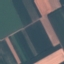
Land use / land cover class: AnnualCrop